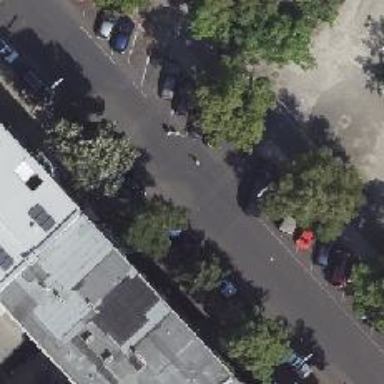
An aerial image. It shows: Tertiary road with asphalt surface. There are separate sidewalks and lanes for parking on both sides of the road with asphalt surface.